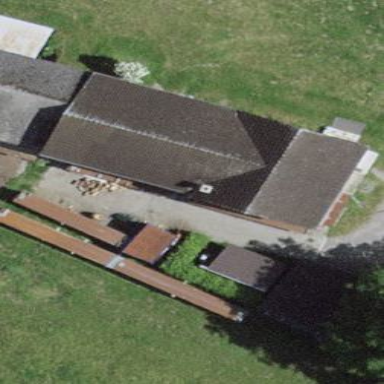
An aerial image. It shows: Farm building.